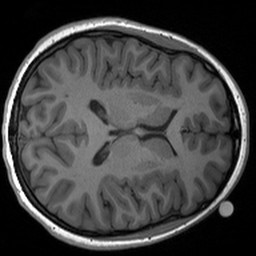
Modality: T1w
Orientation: axial
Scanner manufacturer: siemens
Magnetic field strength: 3 T
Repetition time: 1.54 s
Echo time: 0.00234 s